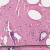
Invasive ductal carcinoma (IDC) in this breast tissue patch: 0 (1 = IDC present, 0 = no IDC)